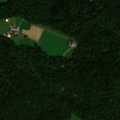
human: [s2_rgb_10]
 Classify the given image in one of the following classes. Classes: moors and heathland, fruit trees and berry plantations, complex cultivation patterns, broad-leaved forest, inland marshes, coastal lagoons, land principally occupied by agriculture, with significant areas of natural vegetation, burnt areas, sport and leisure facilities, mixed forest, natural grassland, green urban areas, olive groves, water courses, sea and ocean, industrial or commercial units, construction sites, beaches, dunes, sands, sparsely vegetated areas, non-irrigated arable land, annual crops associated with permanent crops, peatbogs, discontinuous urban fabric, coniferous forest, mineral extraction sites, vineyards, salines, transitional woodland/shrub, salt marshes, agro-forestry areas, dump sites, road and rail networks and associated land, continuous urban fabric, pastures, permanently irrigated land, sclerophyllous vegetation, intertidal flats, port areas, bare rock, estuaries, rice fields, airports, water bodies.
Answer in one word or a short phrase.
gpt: non-irrigated arable land, broad-leaved forest, mixed forest